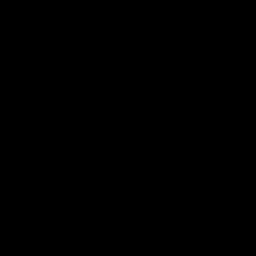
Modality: T1w
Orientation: axial
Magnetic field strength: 3 T